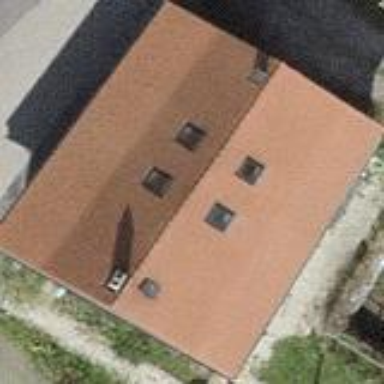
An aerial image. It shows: Simple house.